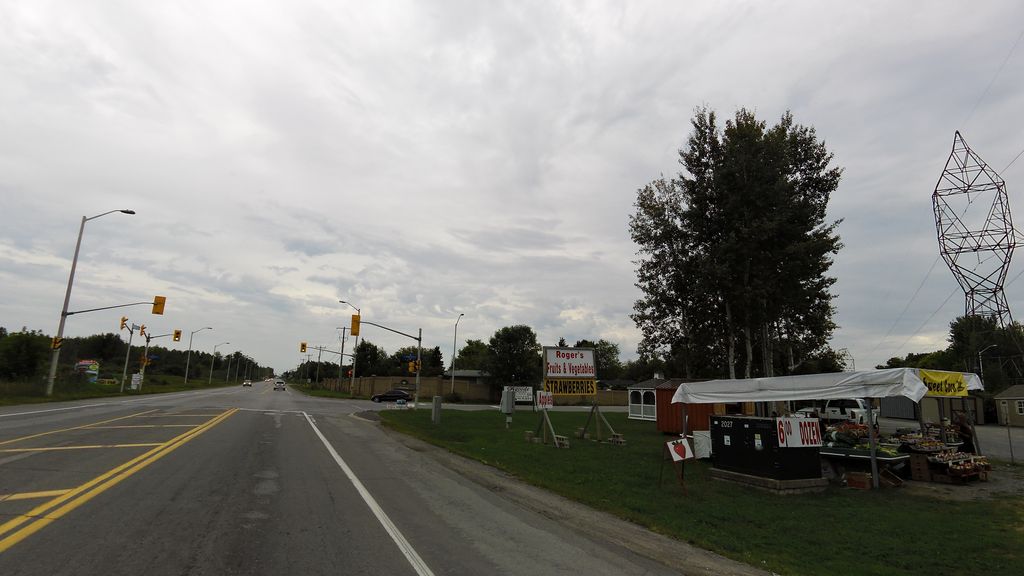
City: ottawa-gatineau